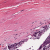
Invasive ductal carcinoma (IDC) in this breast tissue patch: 0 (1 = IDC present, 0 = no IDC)